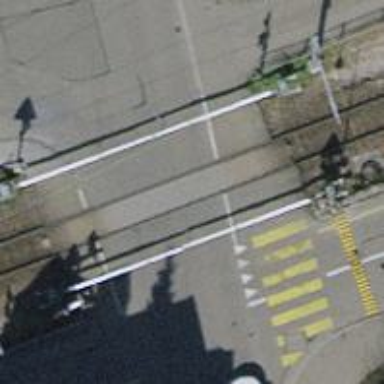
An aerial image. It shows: Level crossing with lights. The barriers at the crossing are of double half type.